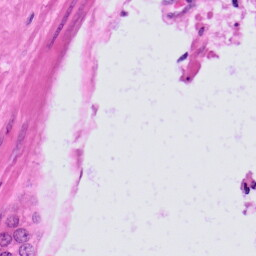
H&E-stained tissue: Prostate